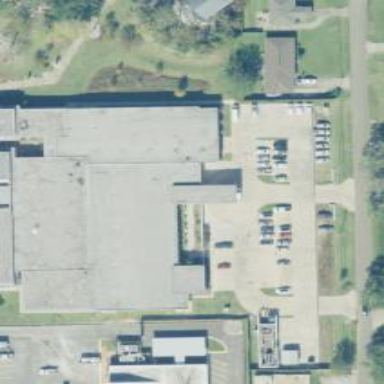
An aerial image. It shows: Library building.